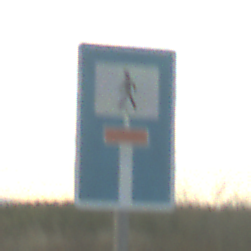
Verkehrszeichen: SackgasseFussgaengerDurchlaessig
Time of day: SunriseSunset
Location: Outdoor (RoadRail)
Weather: PartlyCloudy
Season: NotSpecified
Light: Natural